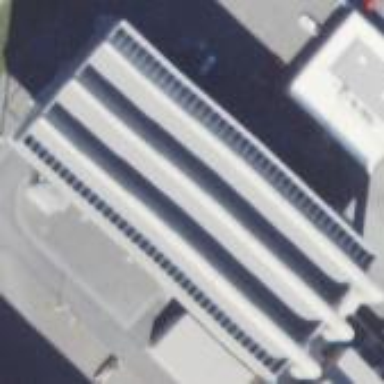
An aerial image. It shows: Industrial building.